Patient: sex M, age 74
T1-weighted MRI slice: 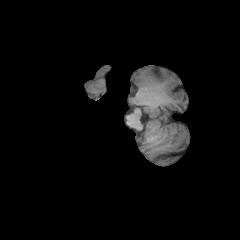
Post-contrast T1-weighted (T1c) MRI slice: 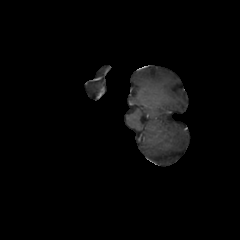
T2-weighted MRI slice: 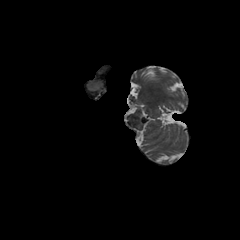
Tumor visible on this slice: no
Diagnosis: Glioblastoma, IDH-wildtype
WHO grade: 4